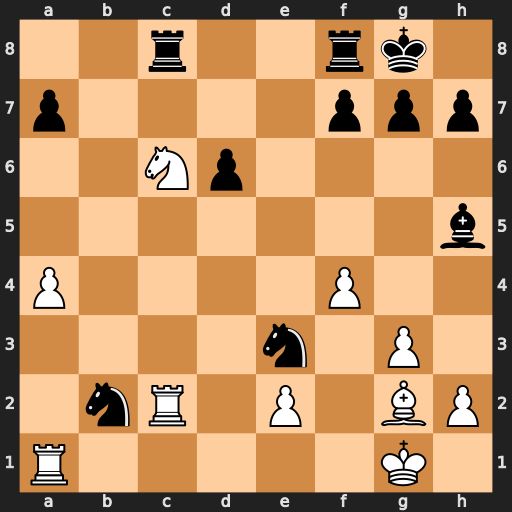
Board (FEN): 2r2rk1/p4ppp/2Np4/7b/P4P2/4n1P1/1nR1P1BP/R5K1
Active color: w
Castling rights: -
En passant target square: -
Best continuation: Ne7+ Kh8 Rxc8 Rxc8 Nxc8